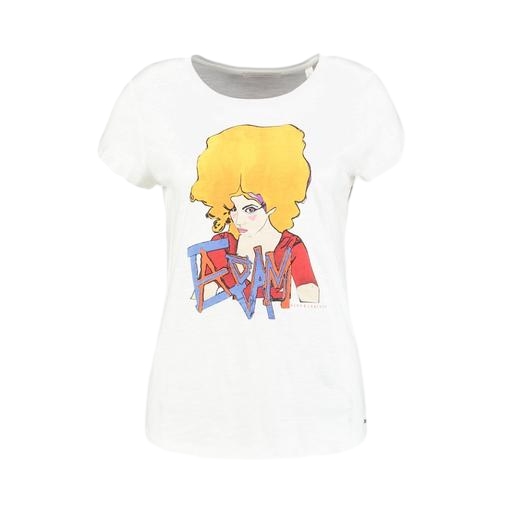
multicolor debbie harry t-shirt, graphic tee, graphic t-shirt, white background